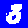
Digit: 3